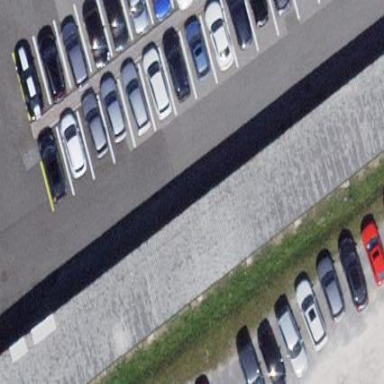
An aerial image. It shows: Carports in parking area.